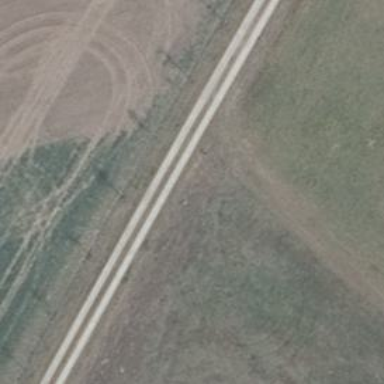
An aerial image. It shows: Unclassified road with concrete lanes.